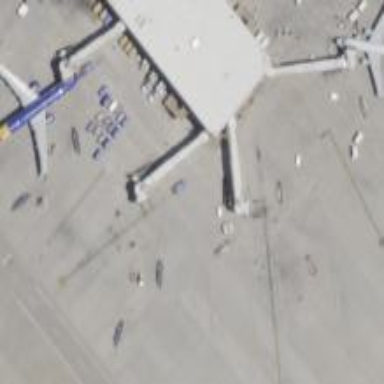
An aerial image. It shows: Airport gate.